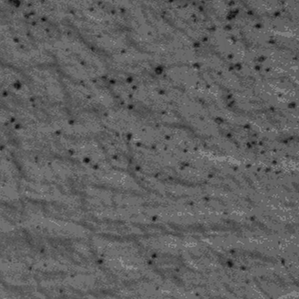
Label: frost